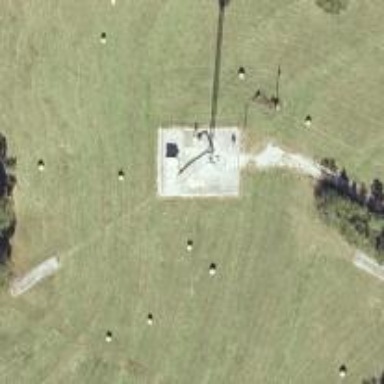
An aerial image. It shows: Man-made mast used for communication purposes.